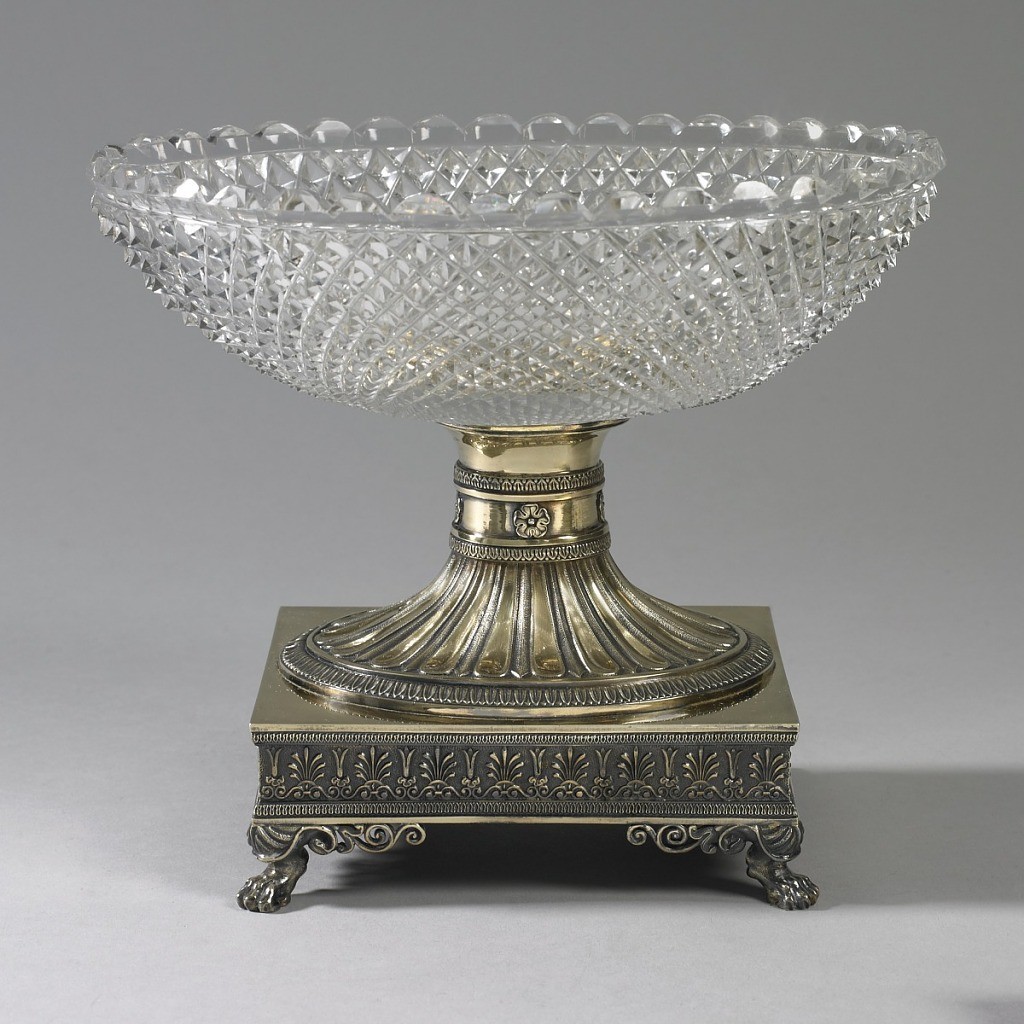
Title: Sweetmeat Dish
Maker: Charles Nicolas Odiot, French, 1789 – 1868
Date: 1826–1838
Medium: glass, silver, gold
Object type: sweetmeat dish
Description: Oval glass bowl, exterior cut with all-over diaper pattern; smooth interior. Bowl stands on flared foot in gilt silver, decorated with blossoms and elongated petals, resting on rectangular footed stand with four lions' feet; sides with foliage motifs.